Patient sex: M
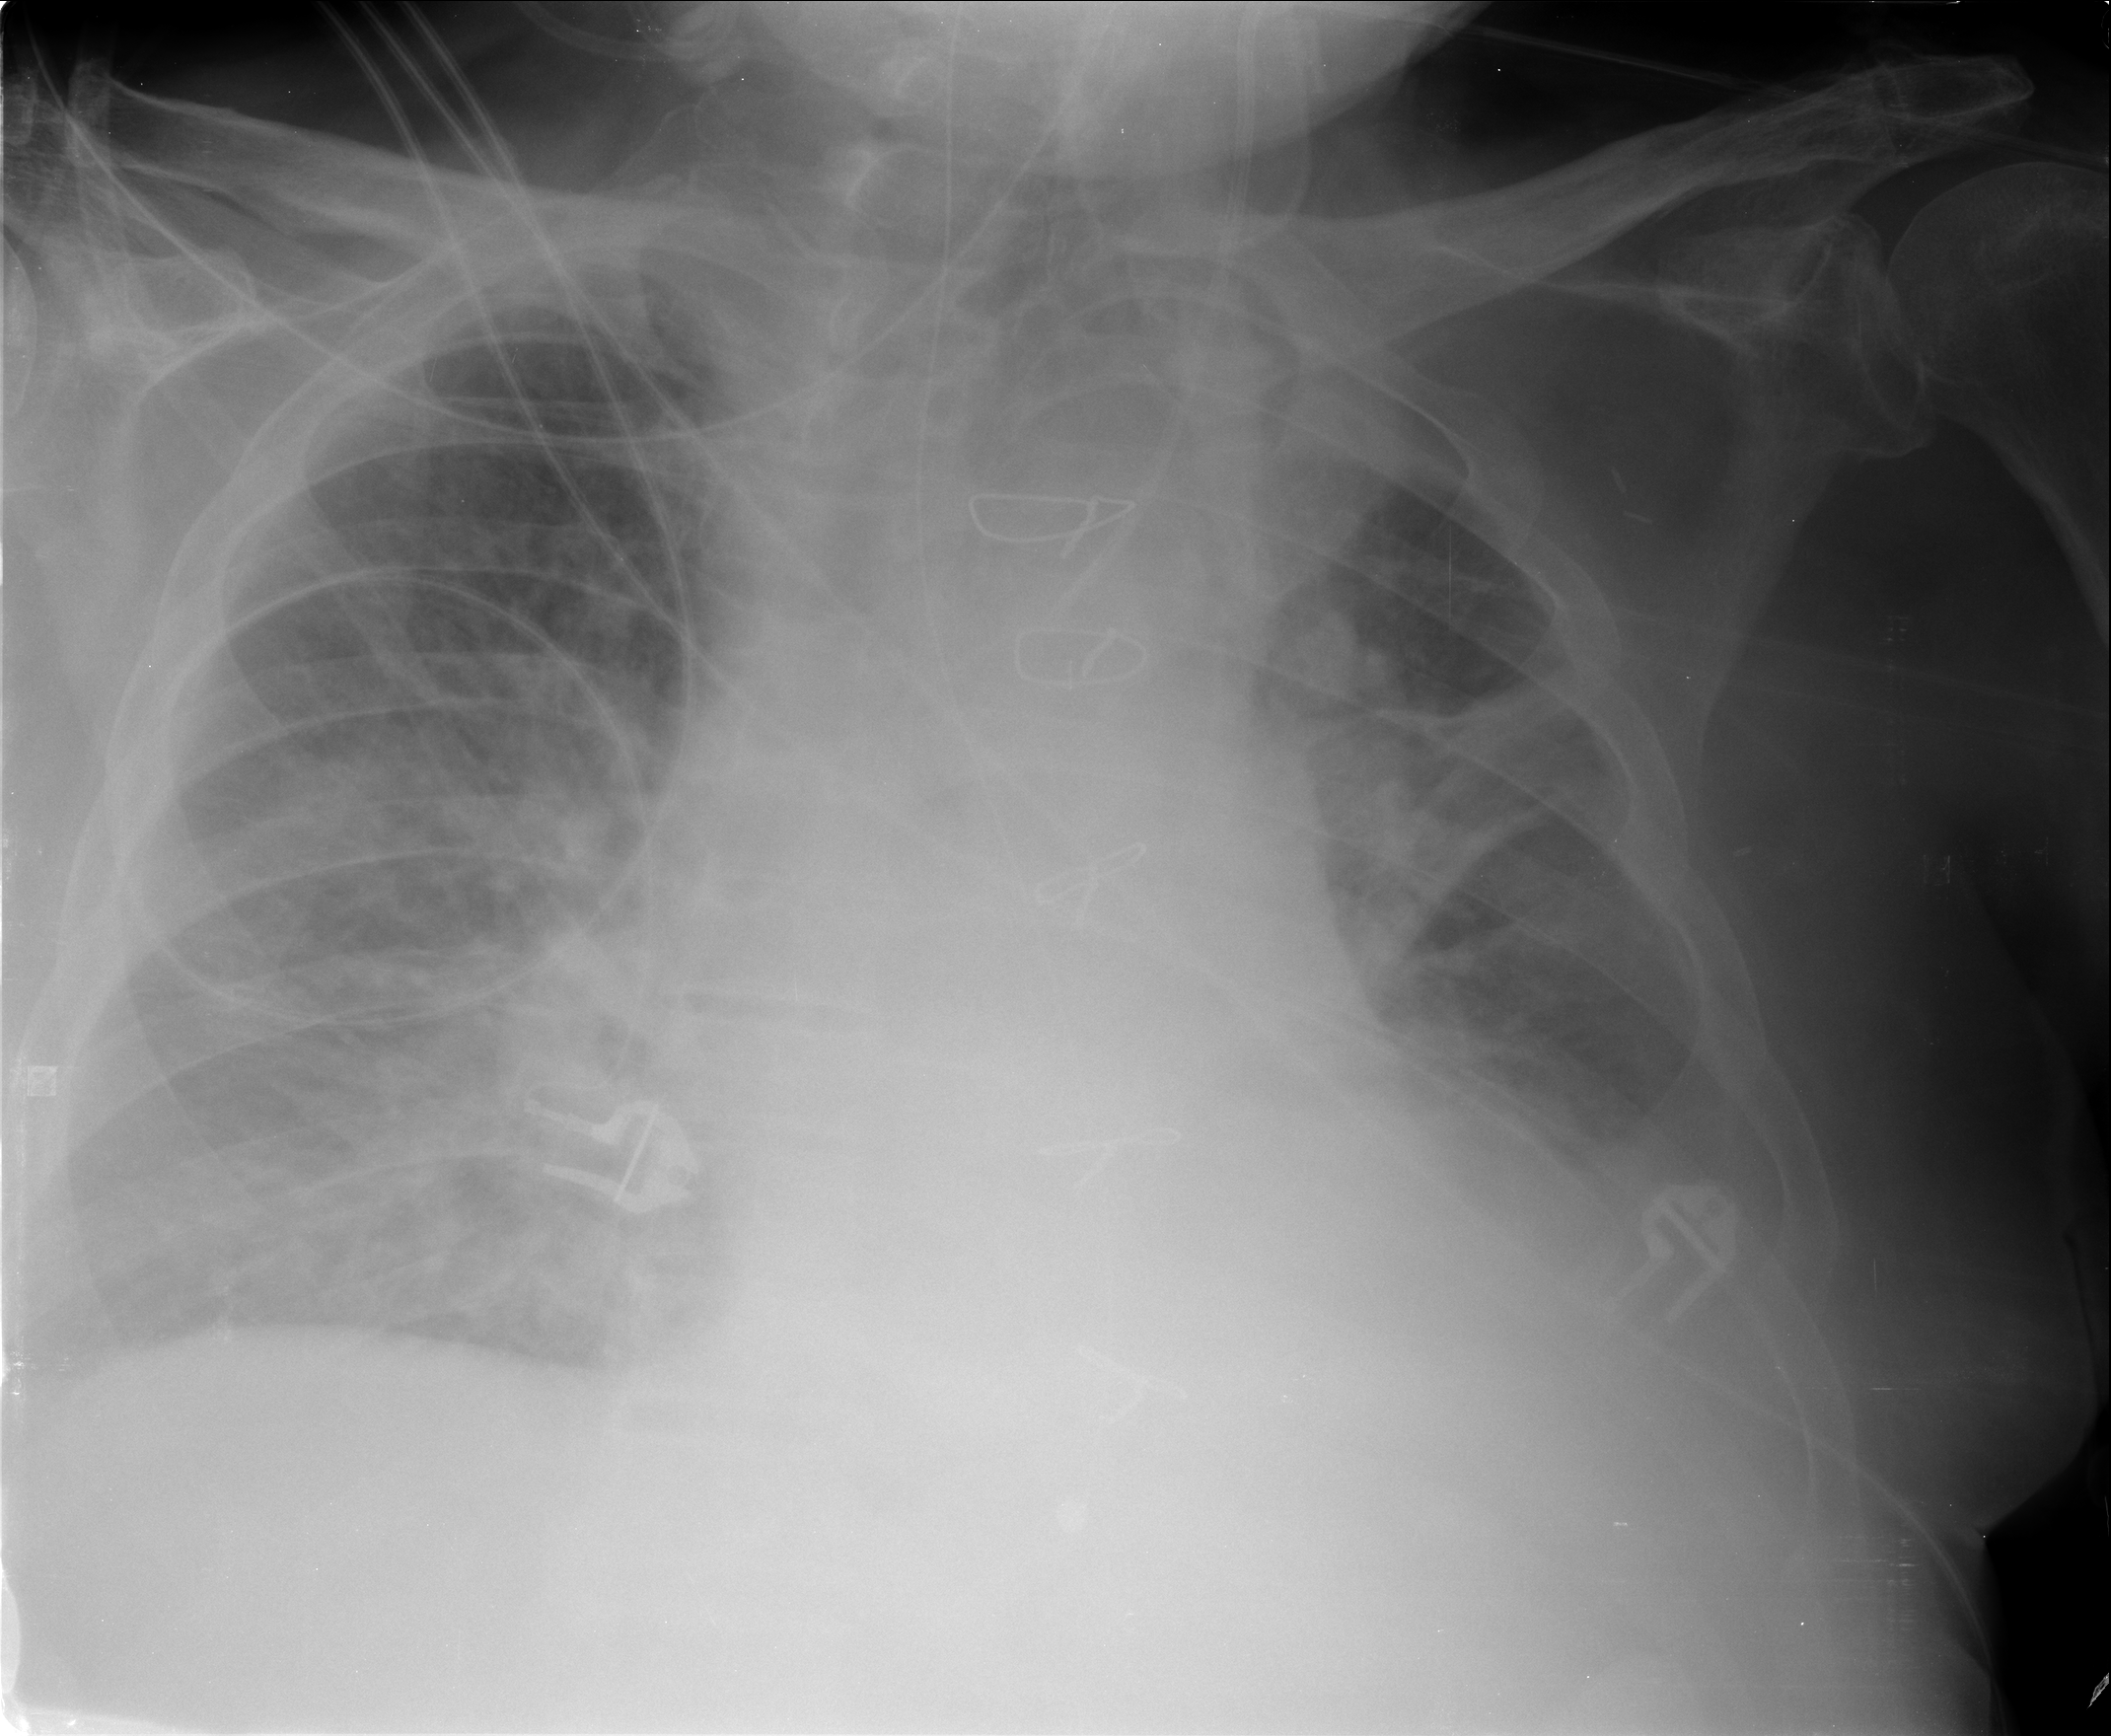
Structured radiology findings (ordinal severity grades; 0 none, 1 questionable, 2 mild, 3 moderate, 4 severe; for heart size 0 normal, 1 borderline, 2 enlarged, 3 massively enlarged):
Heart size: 2
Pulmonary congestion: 2
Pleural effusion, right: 2
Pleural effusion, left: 2
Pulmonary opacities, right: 3
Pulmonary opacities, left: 2
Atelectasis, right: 3
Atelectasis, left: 3